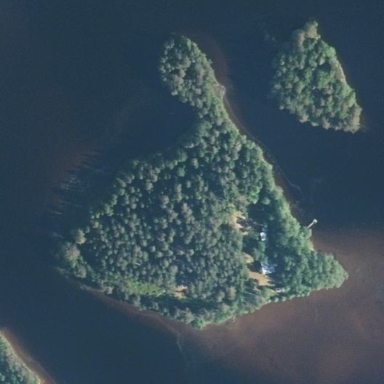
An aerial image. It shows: Islet.